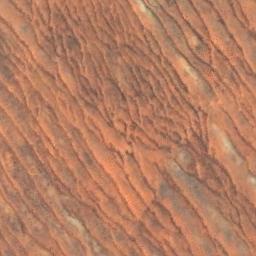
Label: desert